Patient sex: M
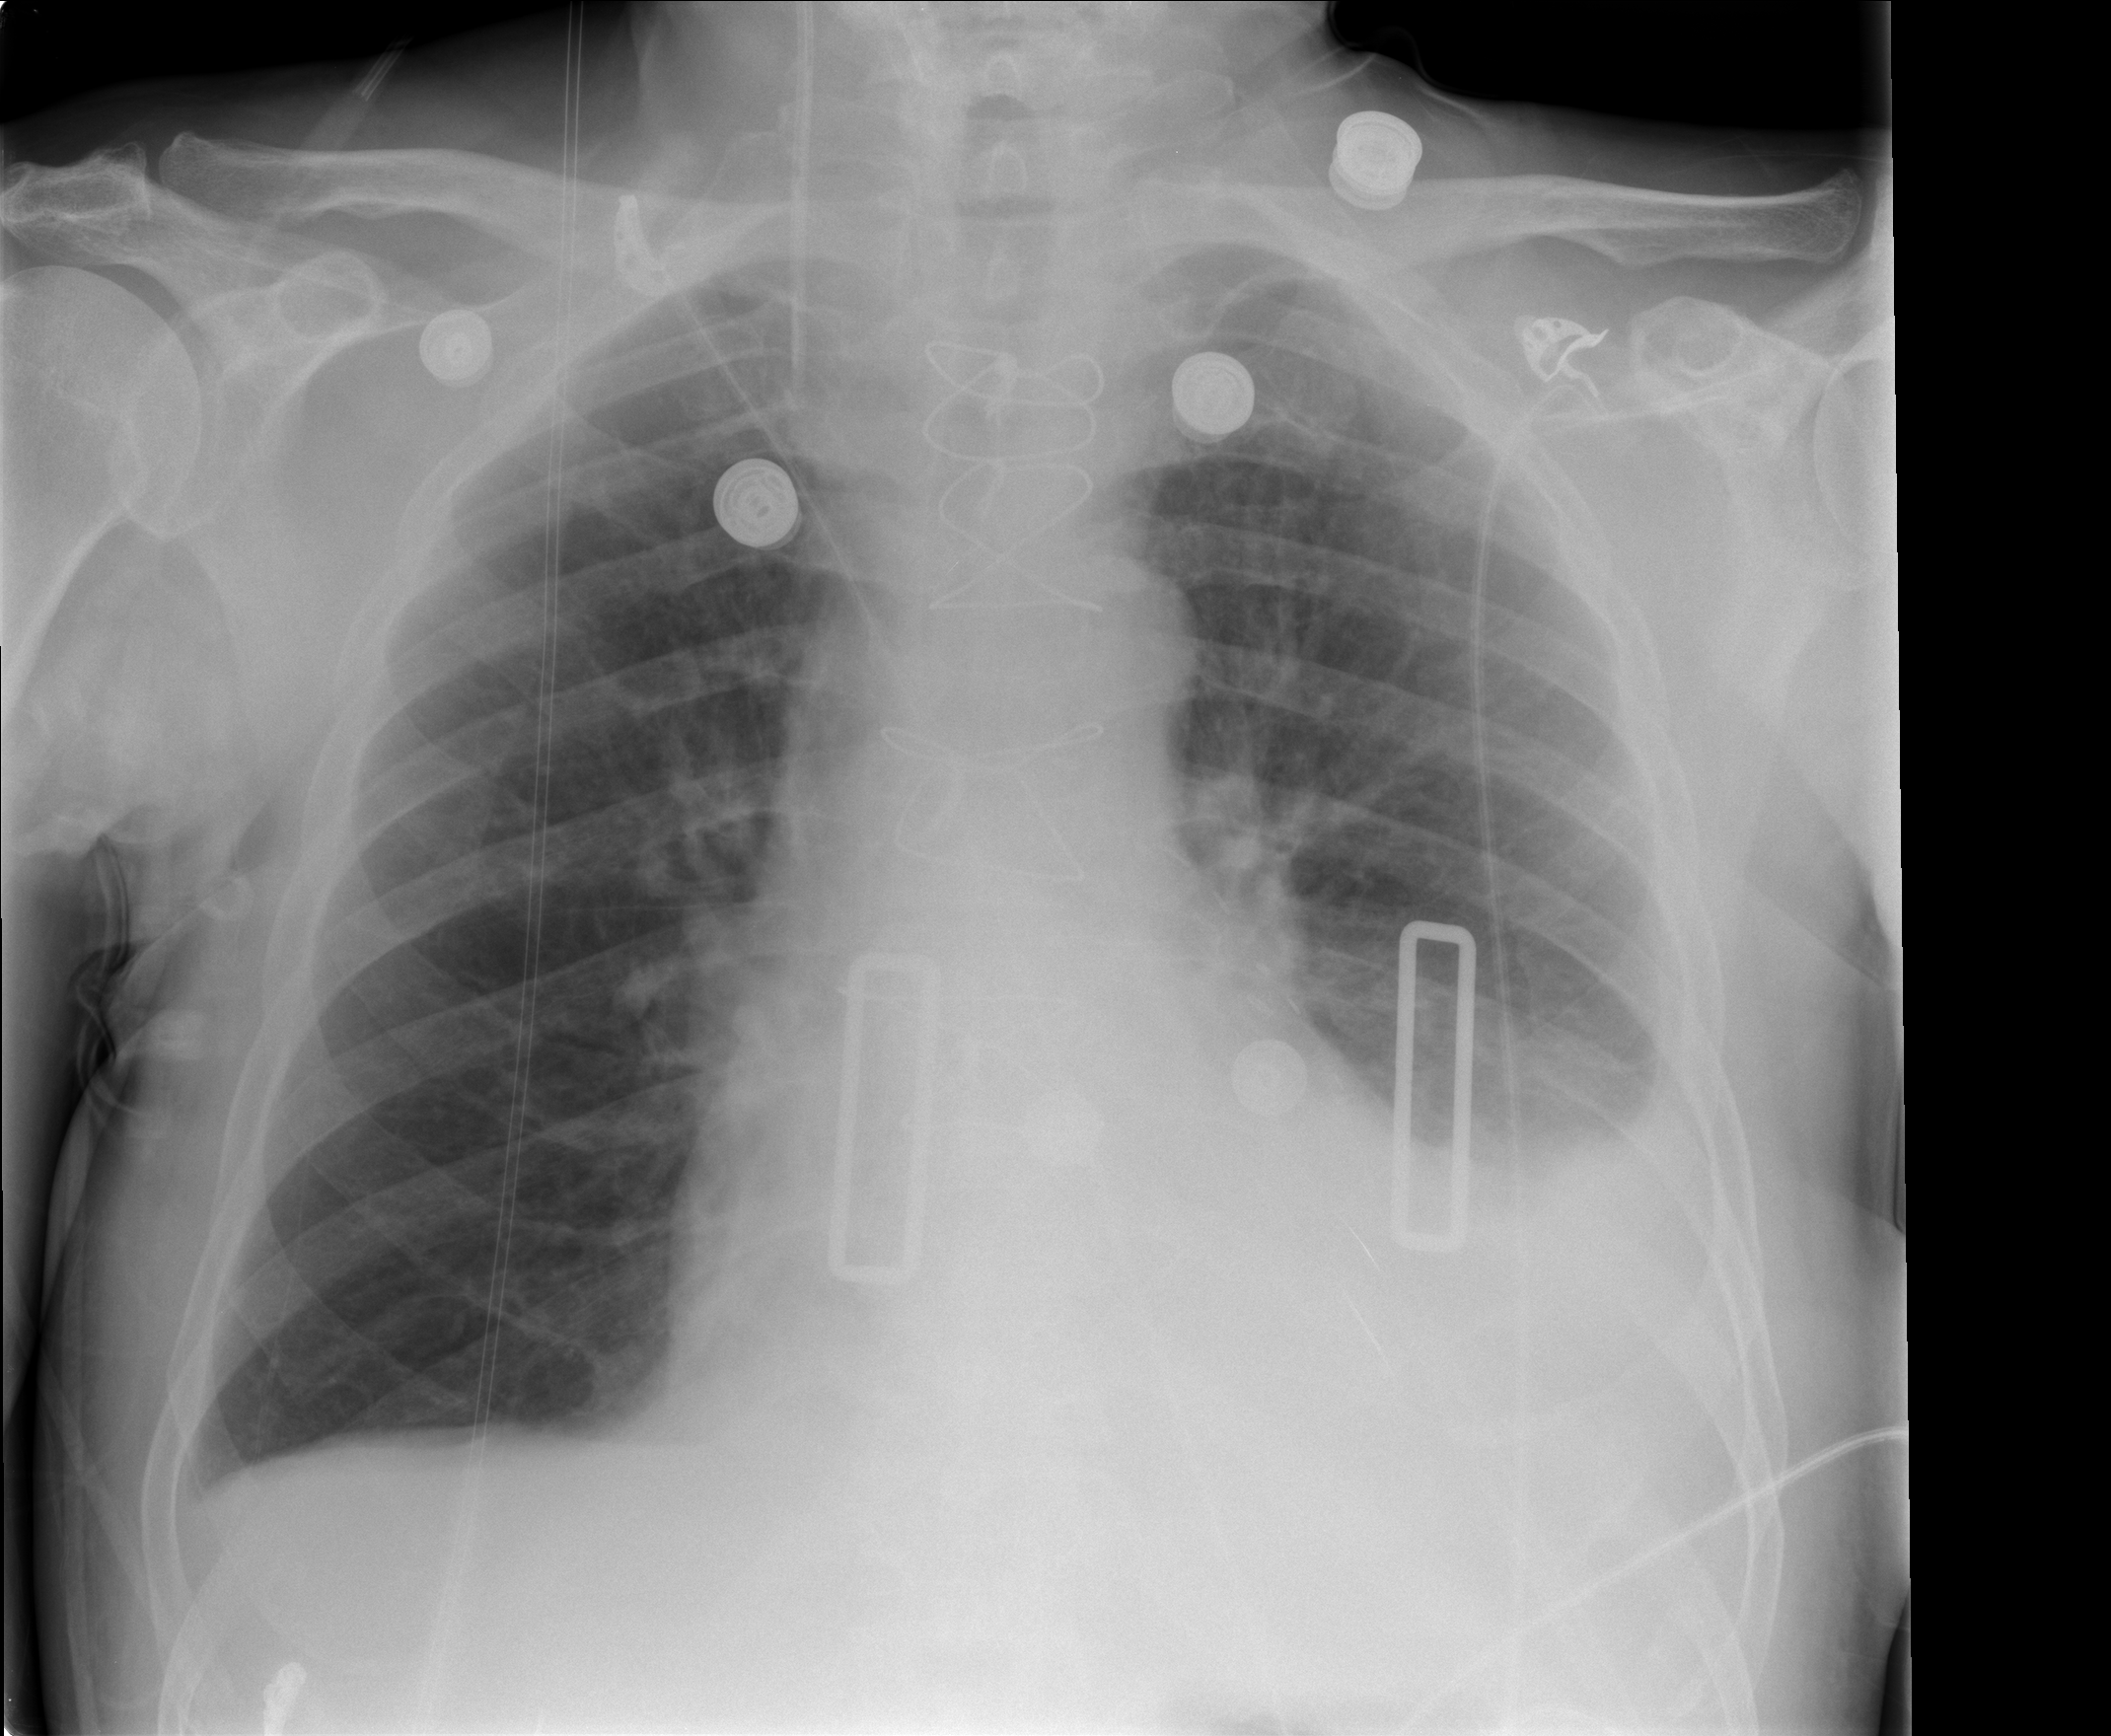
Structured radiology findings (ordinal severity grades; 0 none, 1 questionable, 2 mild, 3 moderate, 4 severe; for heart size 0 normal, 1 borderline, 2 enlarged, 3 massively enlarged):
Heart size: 0
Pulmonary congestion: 0
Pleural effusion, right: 0
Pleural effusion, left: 2
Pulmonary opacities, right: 0
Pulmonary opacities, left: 0
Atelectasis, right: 0
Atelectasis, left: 2